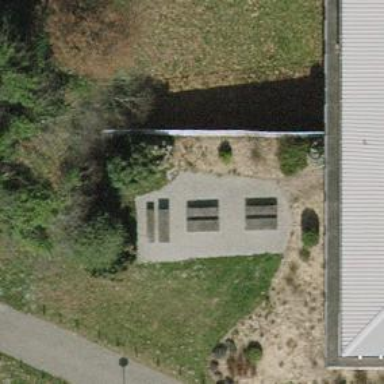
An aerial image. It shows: Picnic table located in leisure land area.